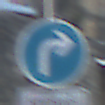
Verkehrszeichen: VorgeschriebeneFahrtrichtungRechts
Zusatzzeichen unten: BesondereFahrzeugeUndTransportgueter4
Umgebung: Outdoor, Suburban
Tageszeit: MorningAfternoon
Wetter: PartlyCloudy
Licht: Natural
Jahreszeit: NotSpecified
Kontrast: LowContrast